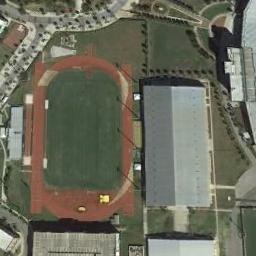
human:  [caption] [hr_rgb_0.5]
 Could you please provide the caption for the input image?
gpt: There is a track and field on the green field .

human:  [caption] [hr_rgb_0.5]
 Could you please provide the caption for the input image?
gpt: There are lots of buildings beside the ground track field .

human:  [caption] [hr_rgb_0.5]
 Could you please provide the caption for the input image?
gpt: The ground track field is surrounded by some buildings and trees .

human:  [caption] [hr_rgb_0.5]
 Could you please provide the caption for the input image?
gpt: Track and field are built on the lawn, Next to the building and the road .

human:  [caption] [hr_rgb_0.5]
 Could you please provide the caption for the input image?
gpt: A ground track field beside a gray and blue building .